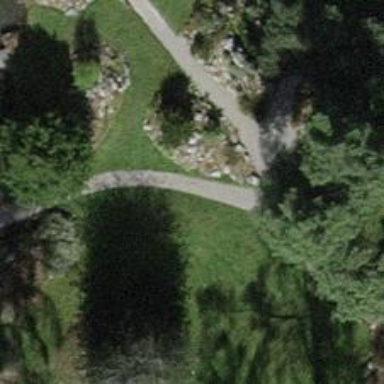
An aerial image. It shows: Footway with pebblestone surface.